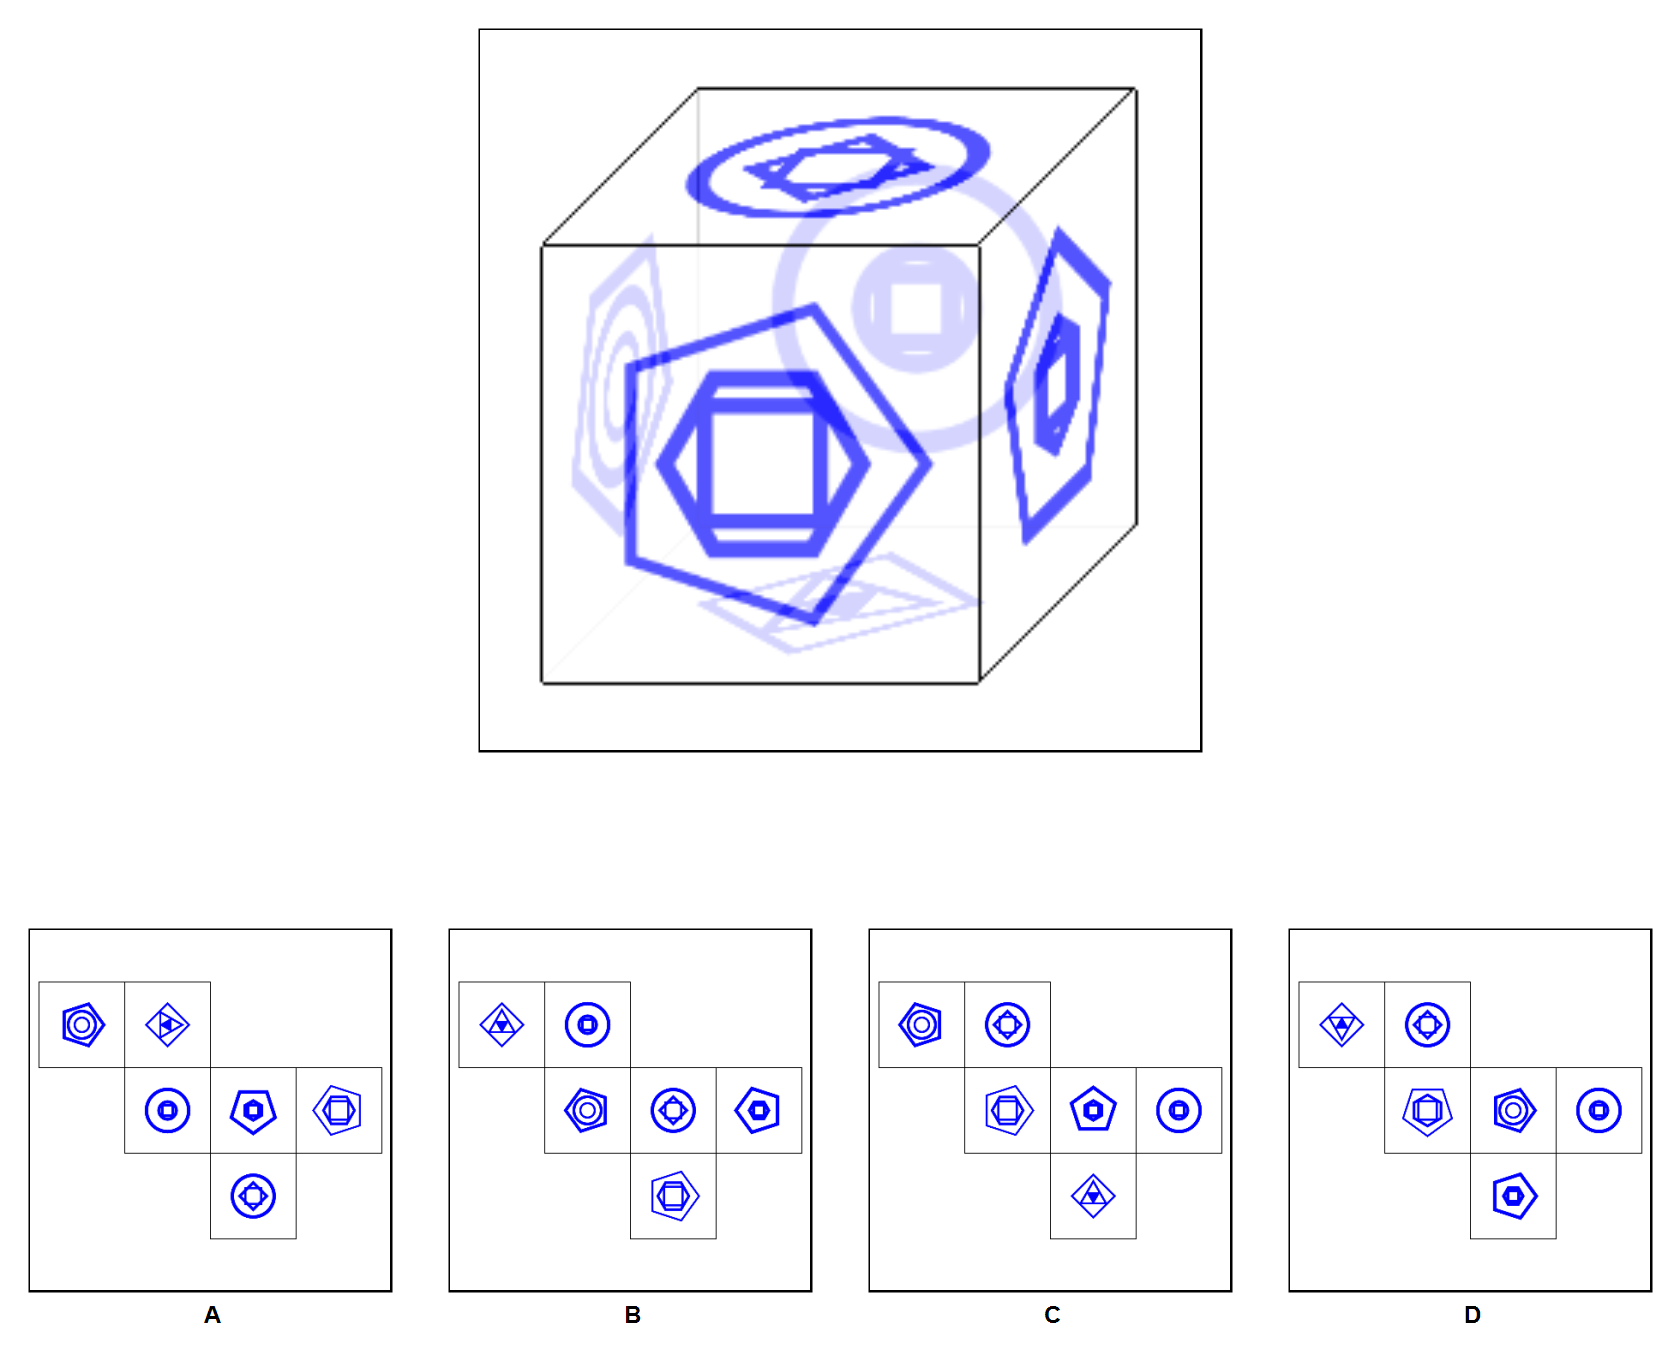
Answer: D